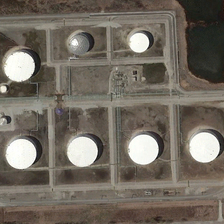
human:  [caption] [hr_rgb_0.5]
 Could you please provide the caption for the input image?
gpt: some storage tanks are near an irregular pond .

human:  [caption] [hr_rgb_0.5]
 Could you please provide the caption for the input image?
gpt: some storage tanks are near an irregular pond .

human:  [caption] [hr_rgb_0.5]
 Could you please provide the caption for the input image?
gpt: some storage tanks are near an irregular pond .

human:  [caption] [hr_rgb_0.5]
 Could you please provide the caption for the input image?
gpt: some storage tanks are near an irregular pond .

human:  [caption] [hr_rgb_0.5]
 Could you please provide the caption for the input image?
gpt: some storage tanks are near an irregular pond .